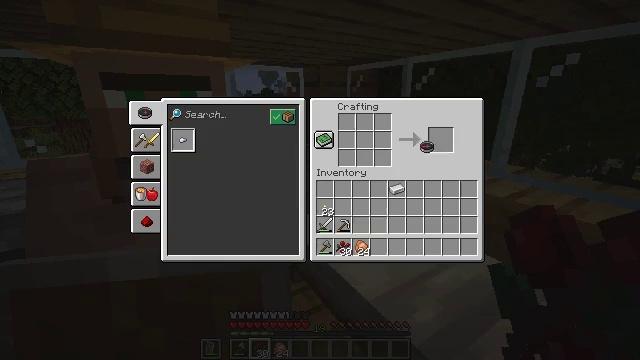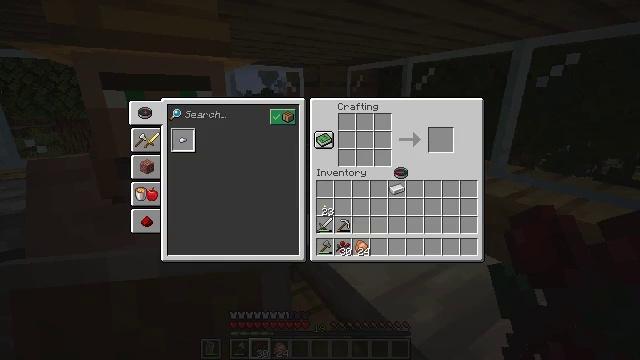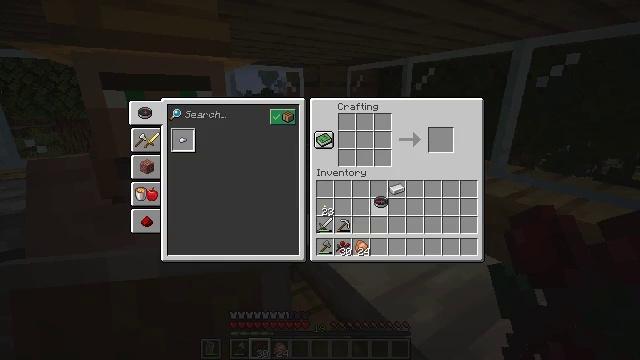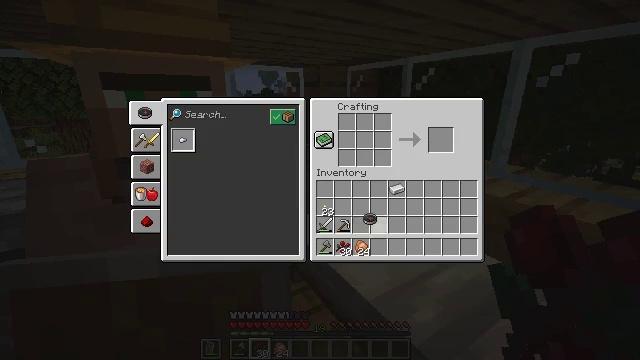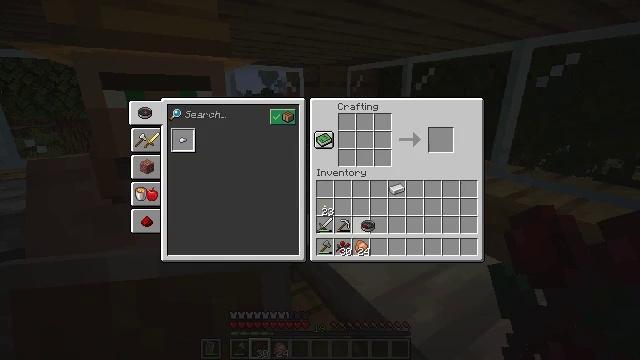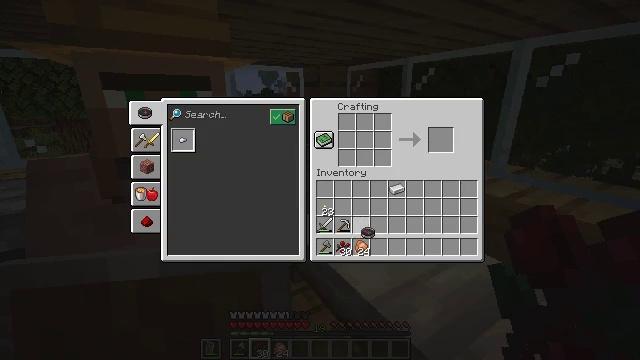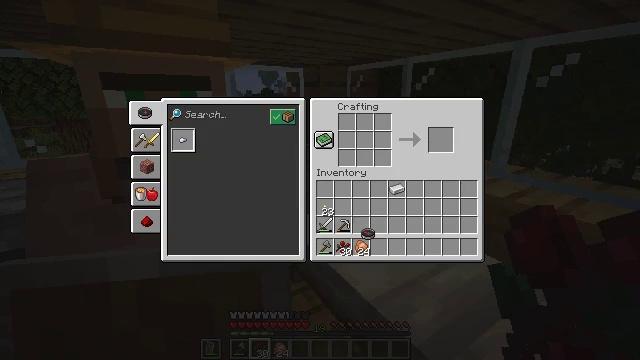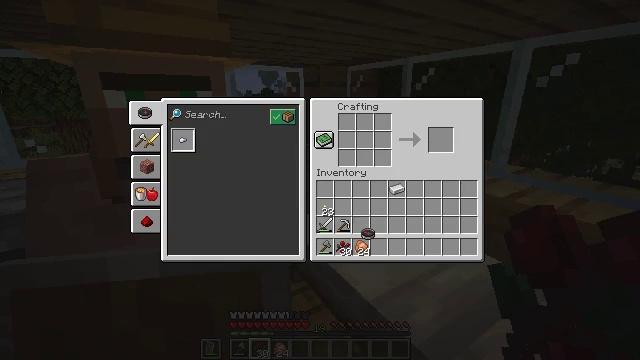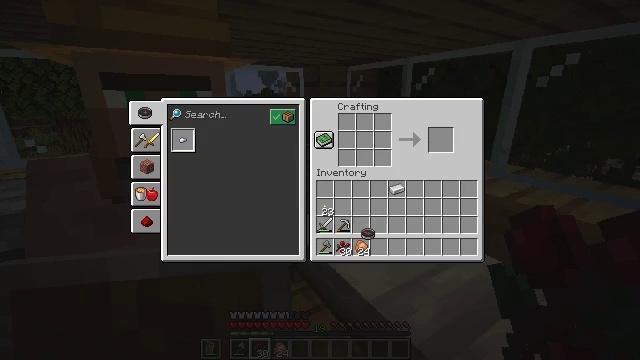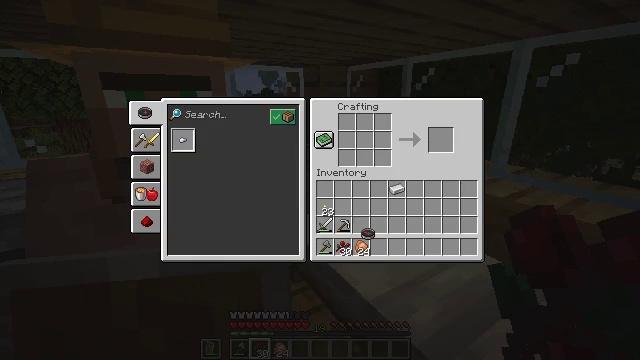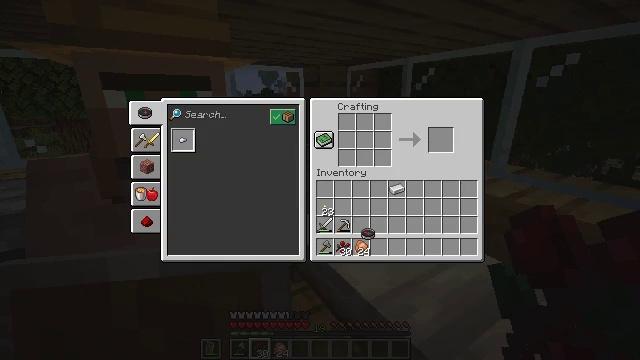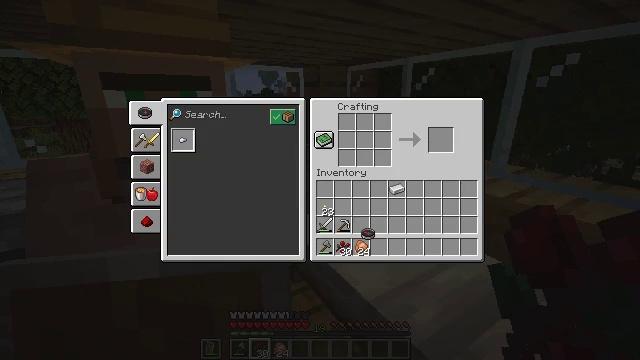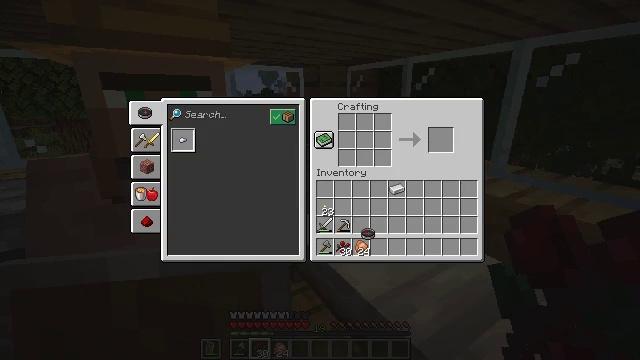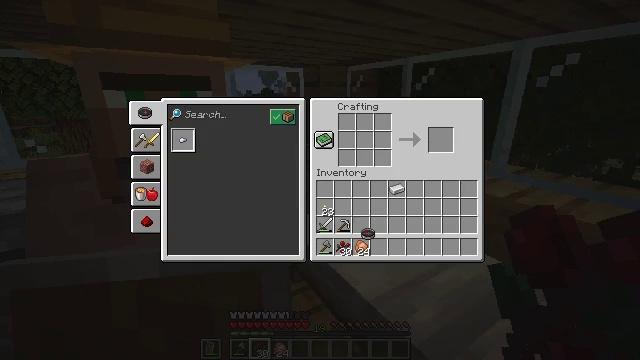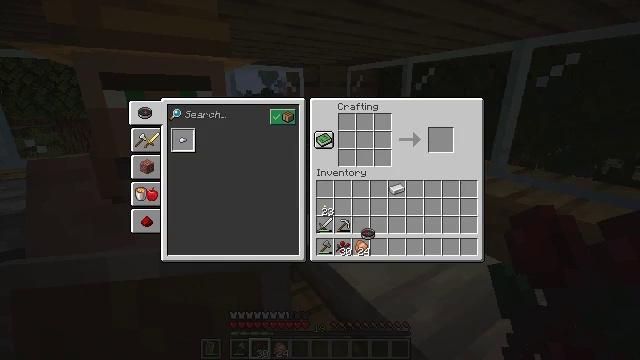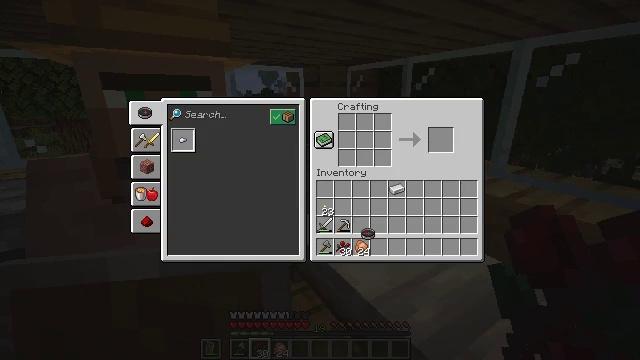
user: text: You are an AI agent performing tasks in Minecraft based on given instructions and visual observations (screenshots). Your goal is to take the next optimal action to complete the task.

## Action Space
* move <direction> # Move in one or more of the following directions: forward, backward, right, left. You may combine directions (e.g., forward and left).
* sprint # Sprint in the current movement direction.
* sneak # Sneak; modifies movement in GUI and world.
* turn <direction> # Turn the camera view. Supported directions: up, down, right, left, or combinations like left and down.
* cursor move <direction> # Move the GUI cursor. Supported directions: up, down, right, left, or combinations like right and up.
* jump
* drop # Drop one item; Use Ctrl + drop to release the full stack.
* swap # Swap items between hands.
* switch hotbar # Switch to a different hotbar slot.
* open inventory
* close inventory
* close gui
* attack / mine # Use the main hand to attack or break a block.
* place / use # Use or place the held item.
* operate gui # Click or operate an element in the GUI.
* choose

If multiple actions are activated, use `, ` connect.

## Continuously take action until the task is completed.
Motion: motion action
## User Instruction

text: Interact with the crafting table to craft a light gray bed.
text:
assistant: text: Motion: cursor move left and down, open gui
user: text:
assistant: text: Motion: cursor move left and down
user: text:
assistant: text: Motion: cursor move left and down
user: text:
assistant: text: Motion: cursor move down
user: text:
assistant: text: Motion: no_op
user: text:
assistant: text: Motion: no_op
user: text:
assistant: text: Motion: no_op
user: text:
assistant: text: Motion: operate gui
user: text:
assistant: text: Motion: operate gui
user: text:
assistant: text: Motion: operate gui
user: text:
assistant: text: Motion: no_op
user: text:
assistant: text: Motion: no_op
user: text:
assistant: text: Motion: no_op
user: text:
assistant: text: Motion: no_op
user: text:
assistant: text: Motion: no_op
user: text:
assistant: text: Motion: no_op
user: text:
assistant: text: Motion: no_op
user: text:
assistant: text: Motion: no_op
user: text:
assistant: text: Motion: operate gui
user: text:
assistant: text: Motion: operate gui
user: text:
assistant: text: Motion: operate gui
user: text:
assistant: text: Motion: no_op
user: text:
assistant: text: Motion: no_op
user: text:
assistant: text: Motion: no_op
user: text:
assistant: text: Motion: no_op
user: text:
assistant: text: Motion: no_op
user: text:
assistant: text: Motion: turn left, close gui
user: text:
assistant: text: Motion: turn left and down, open inventory
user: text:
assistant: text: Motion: turn left and down
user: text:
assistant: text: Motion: move forward, turn left and down